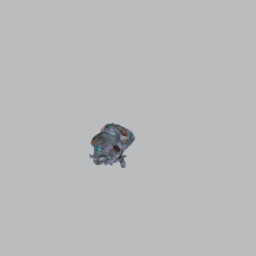
Label: people